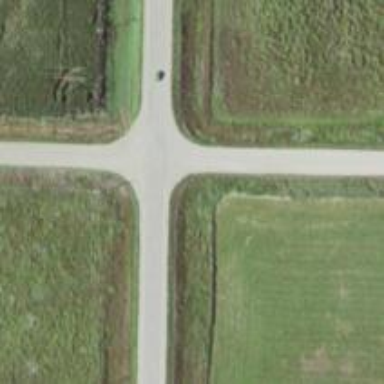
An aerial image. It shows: Road with stop sign.